Question: Now, I am using the default configurations, and the "//" is displayed at the first column when I press the "command" + "/", see the second line in the picture.
How can I change configuration to display the "//" at the start of the code and following with a space? Just like the first line.

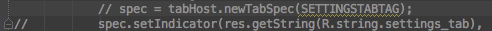
Answer: There is an option in:

With "" you can switch between:
'''
//System.out.println("");
// System.out.println("");
'''
So, you don't have a 'space' after comment (in first line), but its close enough :)
## Idea 2017.2+
Recent versions of IntelliJ IDEA support adding a space after the line comment. The setting is at the same location.